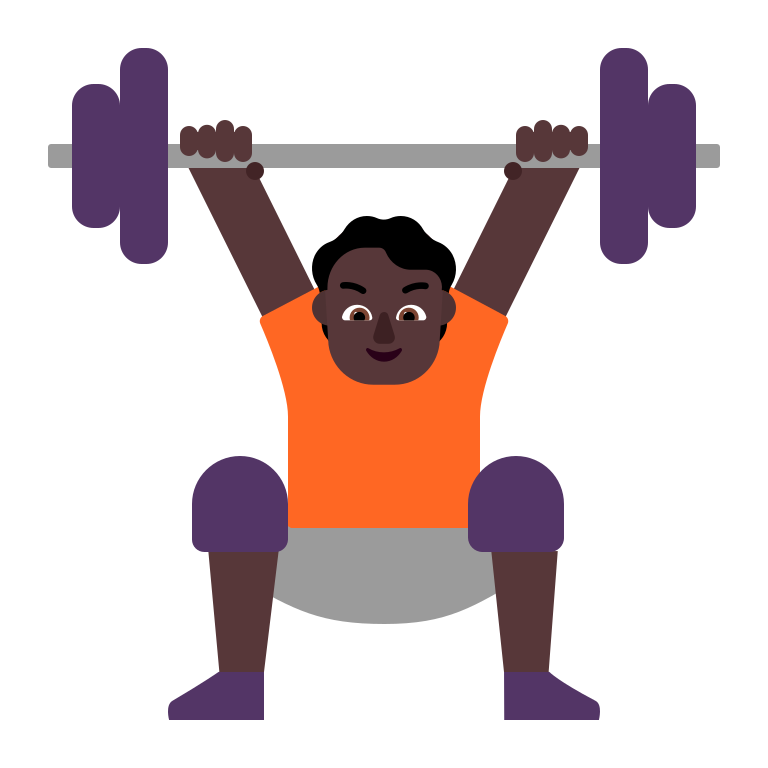
person lifting weights flat dark